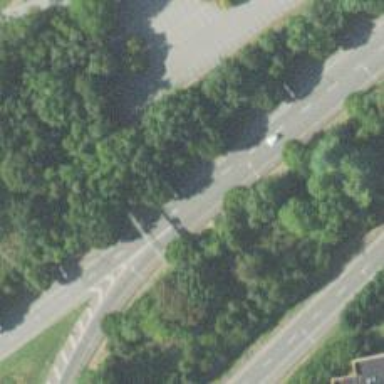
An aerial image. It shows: Motorway junction.